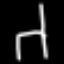
Label: chair